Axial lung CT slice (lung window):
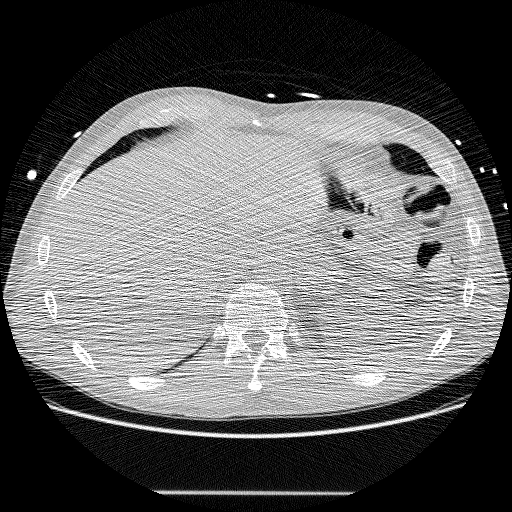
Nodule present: no